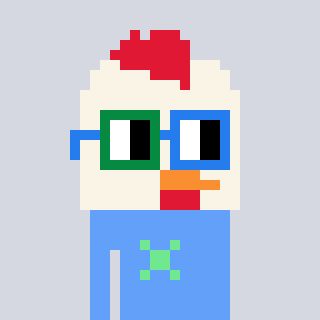
a pixel art character with square green and blue glasses, a chicken-shaped head and a blue-colored body on a cool background